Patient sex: M
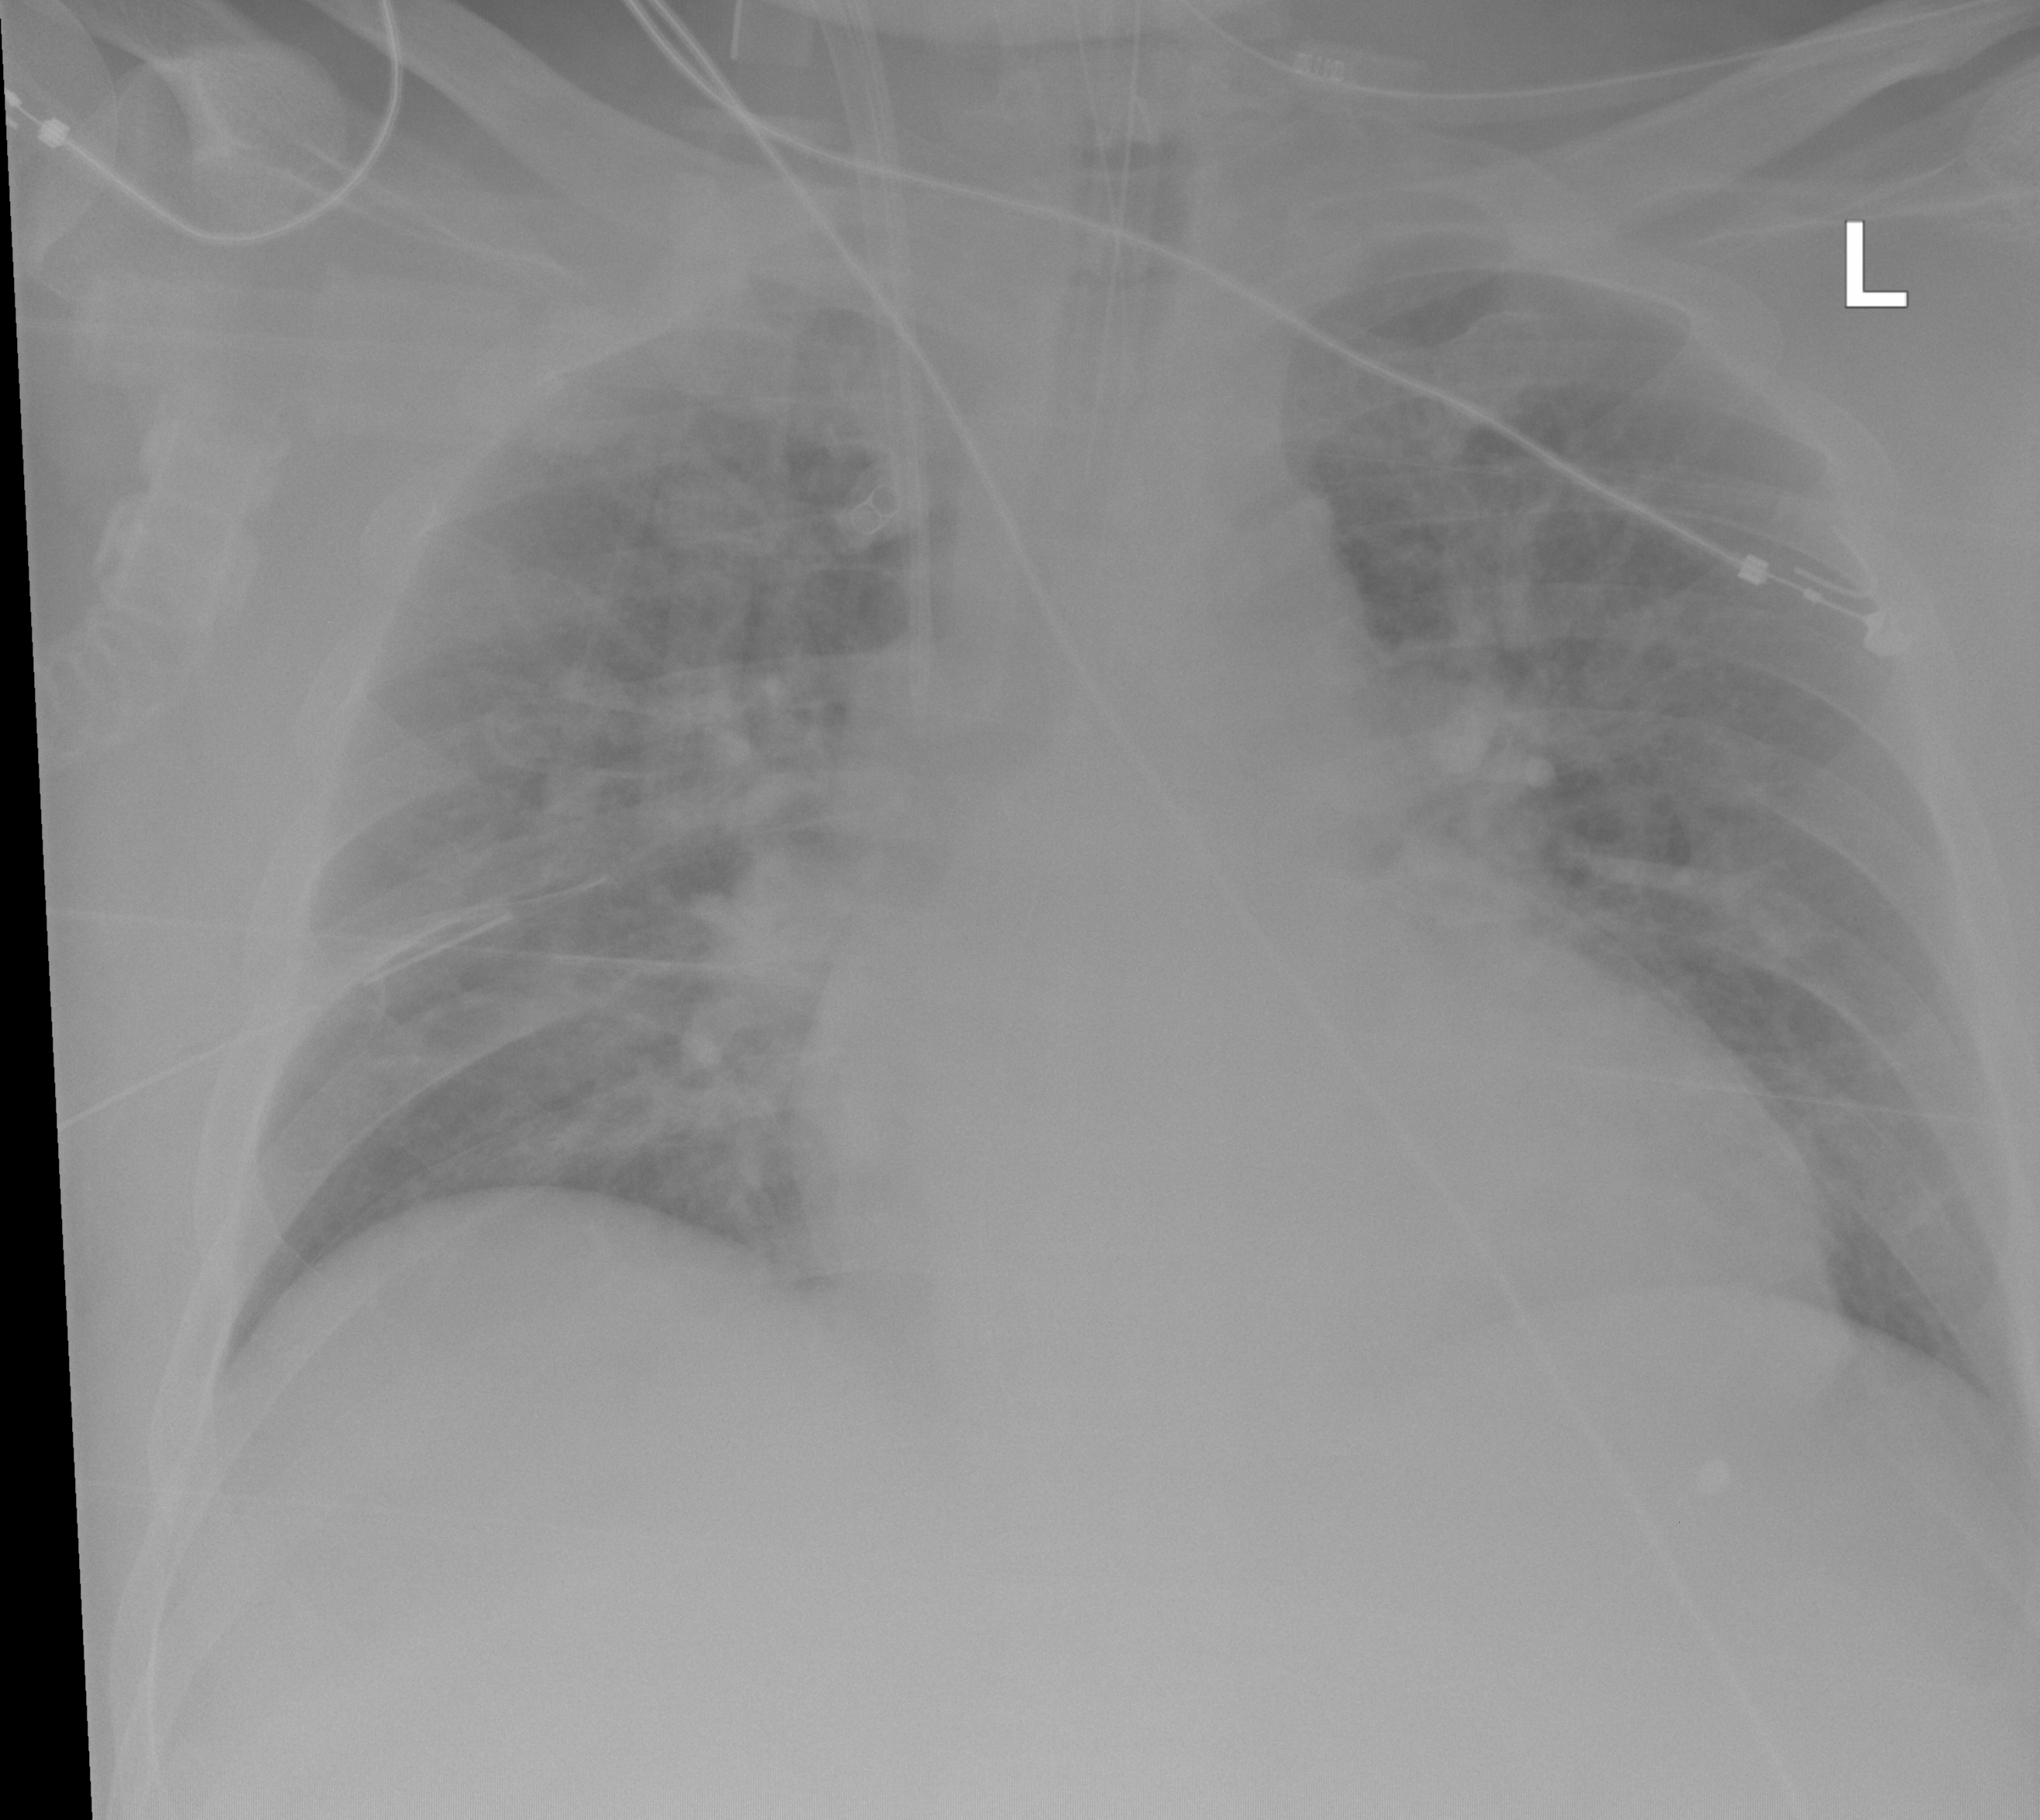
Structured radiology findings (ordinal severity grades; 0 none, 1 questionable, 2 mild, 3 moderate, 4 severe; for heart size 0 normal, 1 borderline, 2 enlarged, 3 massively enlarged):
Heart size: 1
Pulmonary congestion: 2
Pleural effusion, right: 0
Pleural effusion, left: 0
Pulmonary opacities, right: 0
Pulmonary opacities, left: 0
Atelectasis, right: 0
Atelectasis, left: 0